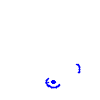
Particle: kaon